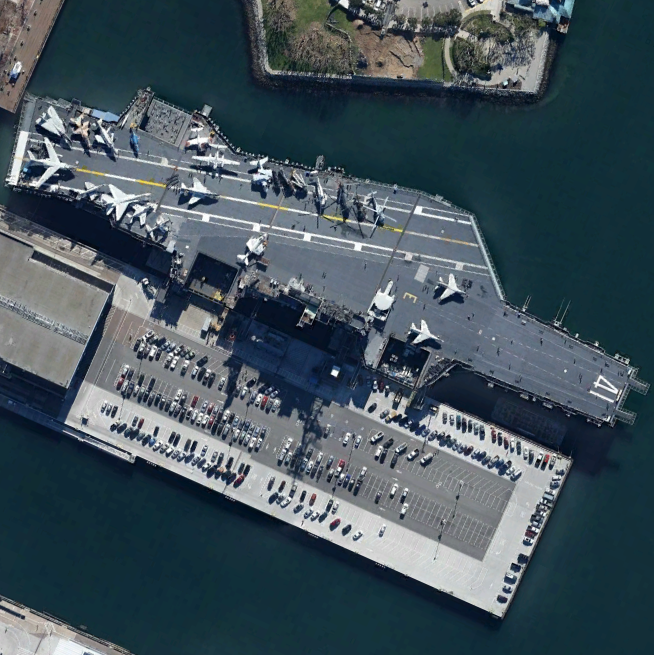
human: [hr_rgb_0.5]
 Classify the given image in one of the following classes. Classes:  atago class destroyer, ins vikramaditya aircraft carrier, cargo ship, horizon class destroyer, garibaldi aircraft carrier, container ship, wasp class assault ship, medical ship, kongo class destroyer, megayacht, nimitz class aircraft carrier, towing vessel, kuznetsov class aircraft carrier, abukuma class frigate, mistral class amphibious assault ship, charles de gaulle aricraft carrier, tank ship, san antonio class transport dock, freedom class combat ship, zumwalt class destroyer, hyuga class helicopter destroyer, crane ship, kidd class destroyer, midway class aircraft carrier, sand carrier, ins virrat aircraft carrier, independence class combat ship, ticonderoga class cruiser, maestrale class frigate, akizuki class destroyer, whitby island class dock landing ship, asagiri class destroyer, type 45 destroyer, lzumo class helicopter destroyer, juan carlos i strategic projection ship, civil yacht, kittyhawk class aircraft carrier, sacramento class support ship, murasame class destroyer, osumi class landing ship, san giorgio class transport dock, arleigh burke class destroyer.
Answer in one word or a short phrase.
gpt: Midway class aircraft carrier